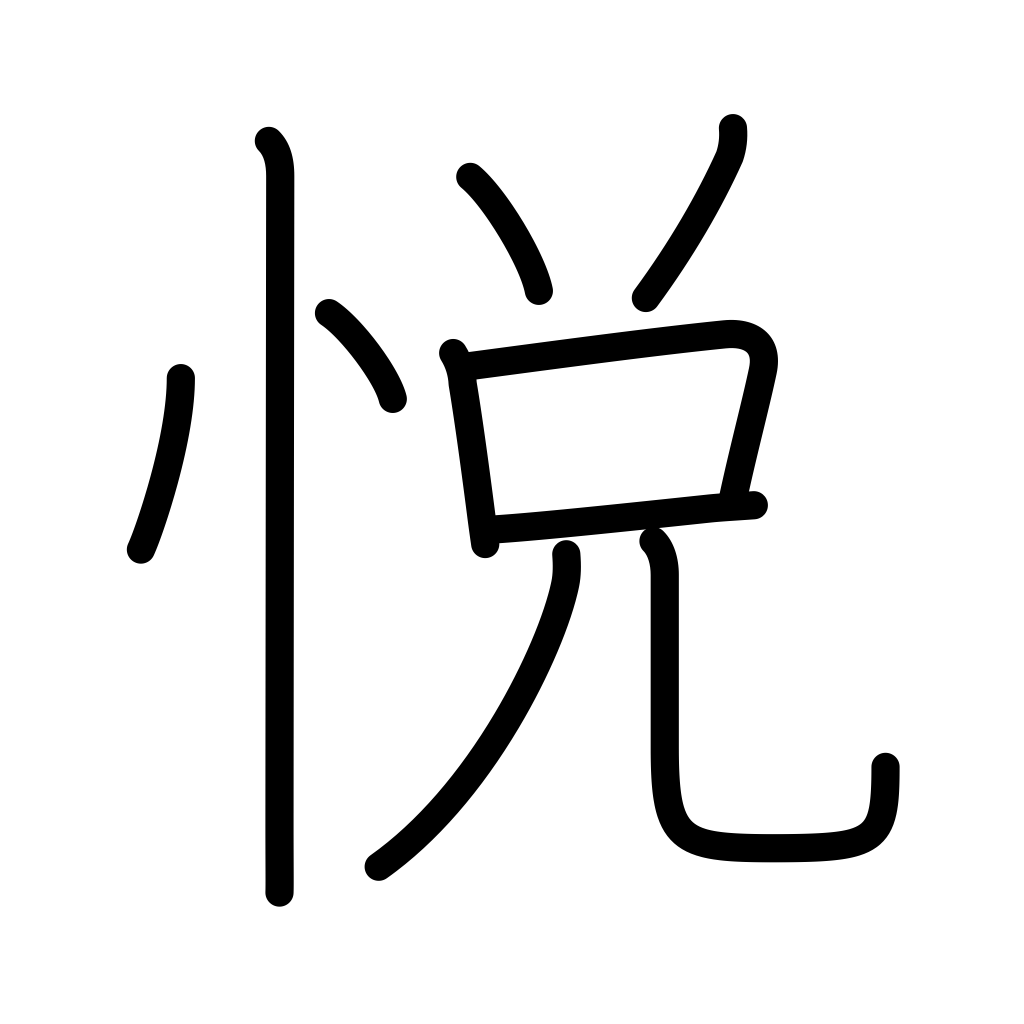
Meaning: ecstasy, joy, rapture